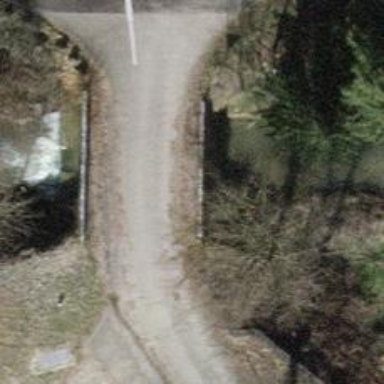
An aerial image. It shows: Residential road with asphalt surface that features bridge.